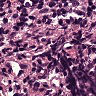
Metastatic tissue present: no